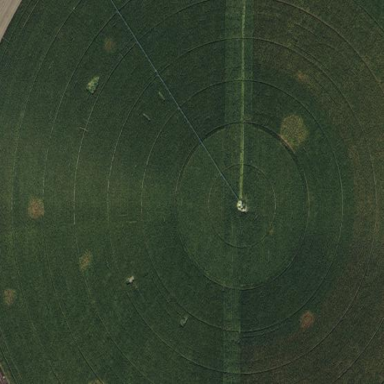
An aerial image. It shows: Farmland with pivot irrigation system.